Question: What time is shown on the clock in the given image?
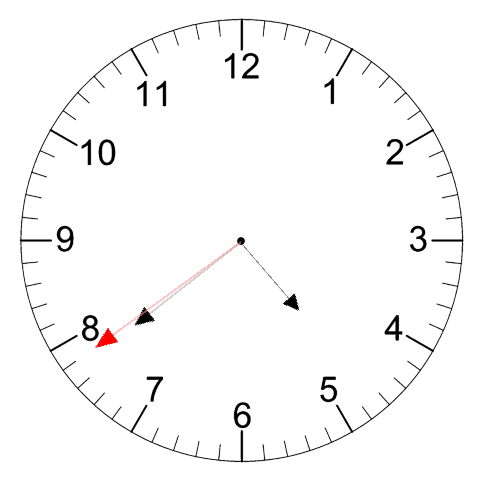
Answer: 04:38:39